Aerial crown-view tile of a tropical tree (Barro Colorado Island, Panama), acquired 20250715:
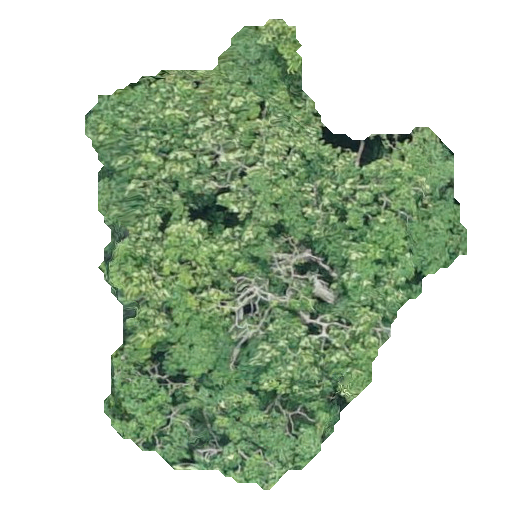
Species: Pseudobombax septenatum
GBIF accepted scientific name: Pseudobombax septenatum
Crown area: 168.603 m²